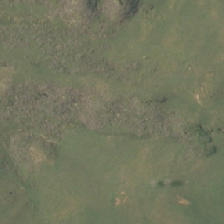
Land cover: high_producing_grassland